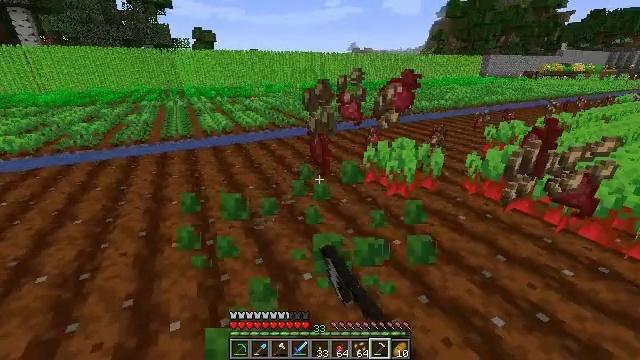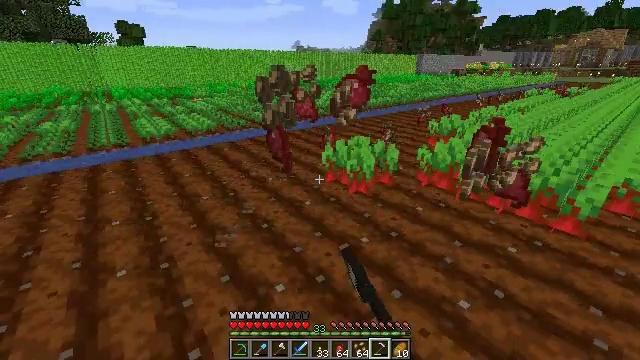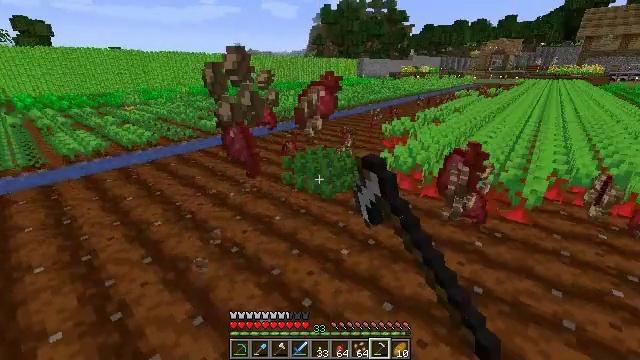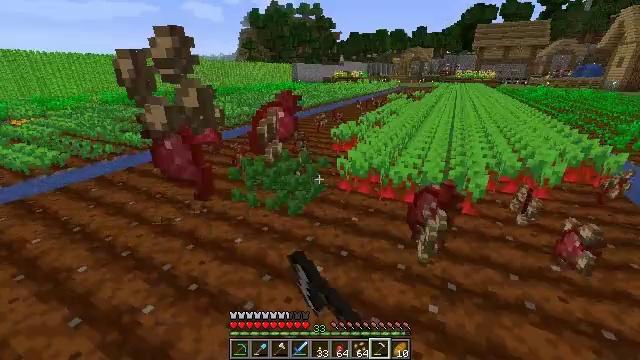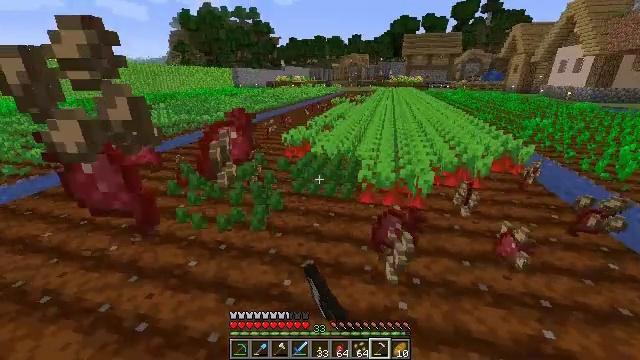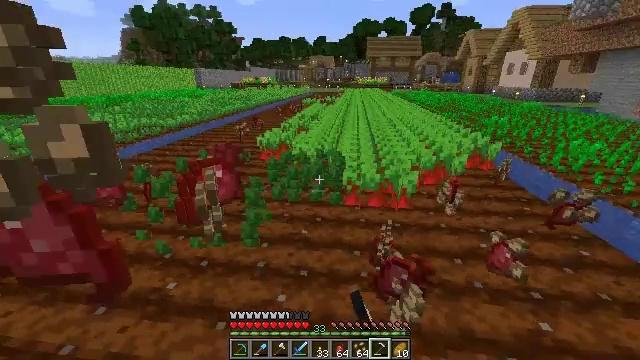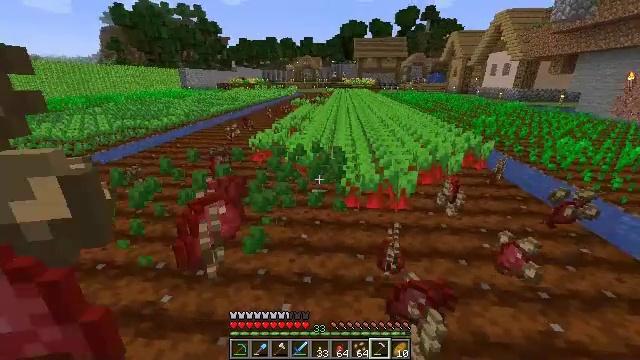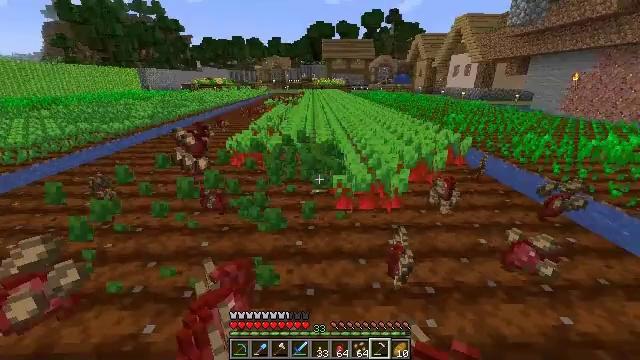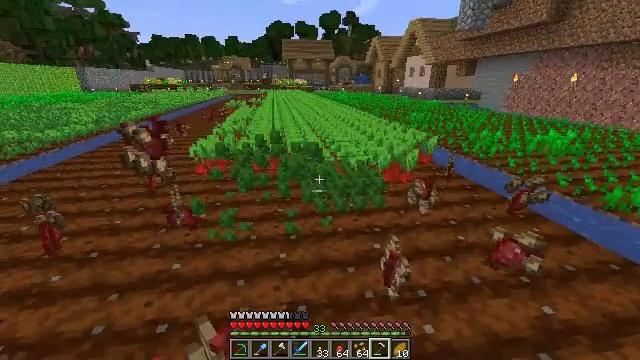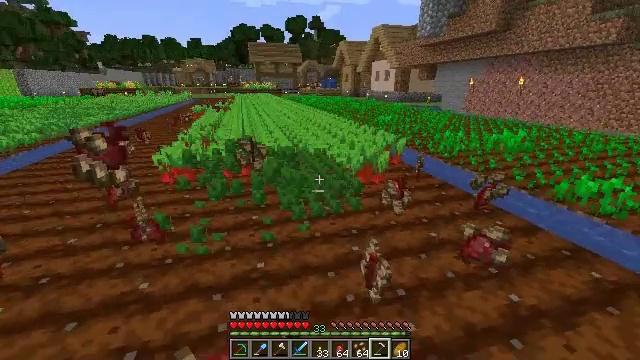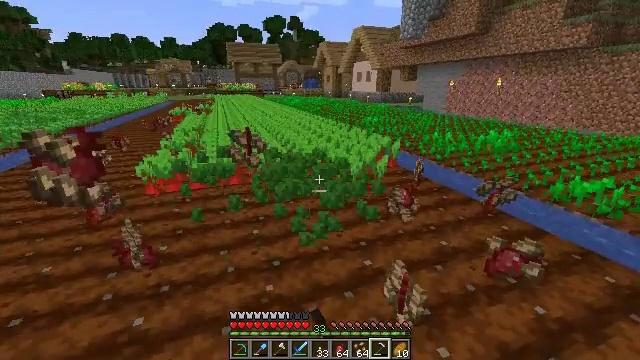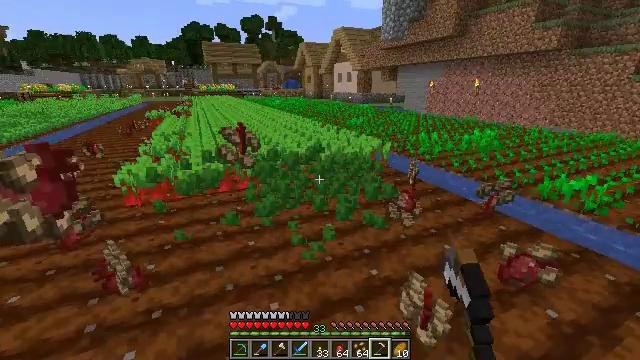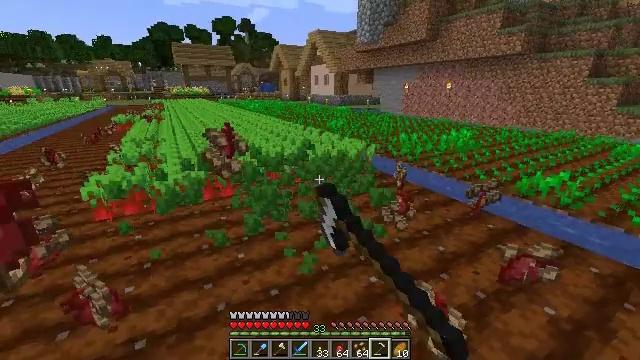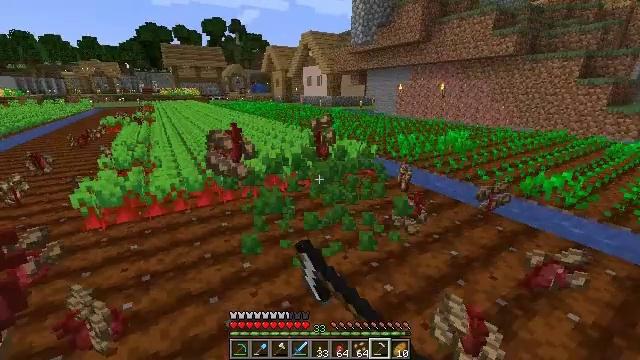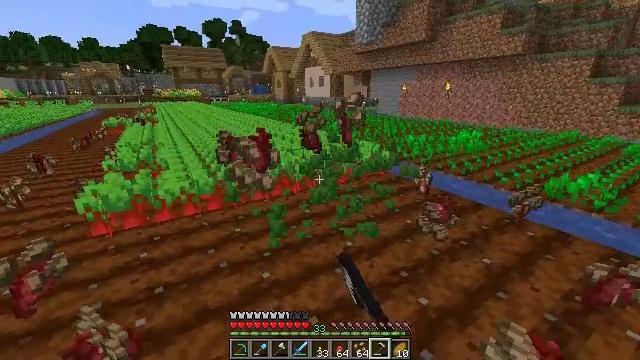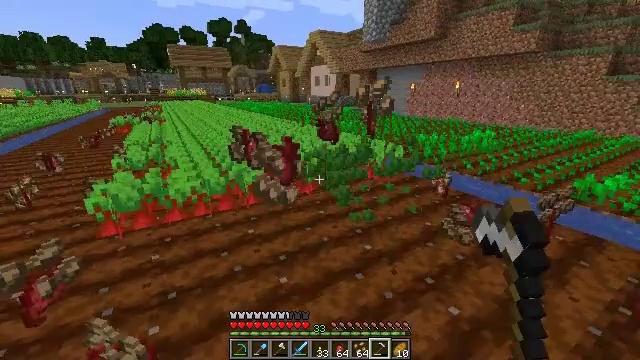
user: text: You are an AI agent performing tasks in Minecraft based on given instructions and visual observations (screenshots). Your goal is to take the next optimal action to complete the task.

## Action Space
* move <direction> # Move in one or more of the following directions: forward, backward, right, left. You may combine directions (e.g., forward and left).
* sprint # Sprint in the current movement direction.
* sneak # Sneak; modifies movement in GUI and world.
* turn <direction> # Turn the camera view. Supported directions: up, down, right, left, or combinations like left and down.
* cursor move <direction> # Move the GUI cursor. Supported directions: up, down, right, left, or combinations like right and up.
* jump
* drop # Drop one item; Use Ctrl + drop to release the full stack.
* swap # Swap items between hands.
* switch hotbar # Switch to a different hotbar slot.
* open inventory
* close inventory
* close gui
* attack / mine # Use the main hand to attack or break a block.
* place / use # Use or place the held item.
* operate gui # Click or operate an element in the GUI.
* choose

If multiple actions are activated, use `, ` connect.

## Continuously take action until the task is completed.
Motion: motion action
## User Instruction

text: Mine beetroots from the garden.
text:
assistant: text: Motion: move forward and move left, turn right, attack / mine
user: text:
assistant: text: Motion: move forward and move left, turn right, attack / mine
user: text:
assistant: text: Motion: move forward and move left, turn right, attack / mine
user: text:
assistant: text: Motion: move forward and move left, turn right, attack / mine
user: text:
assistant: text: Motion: move forward and move left, turn right, attack / mine
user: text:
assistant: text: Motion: move forward and move left, turn right, attack / mine
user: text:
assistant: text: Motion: move forward and move left, turn right, attack / mine
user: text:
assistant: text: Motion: move forward and move left, turn right, attack / mine
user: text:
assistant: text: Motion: move forward and move left, turn right, attack / mine
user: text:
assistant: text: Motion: move forward and move left, turn right, attack / mine
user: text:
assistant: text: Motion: move forward and move left, turn right, attack / mine
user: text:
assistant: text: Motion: move forward and move left, turn right, attack / mine
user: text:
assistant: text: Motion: move forward and move left, turn right, attack / mine
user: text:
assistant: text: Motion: move forward and move left, attack / mine
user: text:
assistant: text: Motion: move forward and move left, attack / mine
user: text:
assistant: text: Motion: move forward and move left, turn left, attack / mine
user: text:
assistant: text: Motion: move forward and move left, turn left, attack / mine
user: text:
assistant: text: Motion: move forward and move left, turn left, attack / mine
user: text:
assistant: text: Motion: move forward and move left, turn left, attack / mine
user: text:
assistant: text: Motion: move forward and move left, attack / mine
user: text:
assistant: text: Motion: move forward and move left, attack / mine
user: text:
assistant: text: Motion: move forward and move left, attack / mine
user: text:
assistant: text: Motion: move forward and move left, turn right, attack / mine
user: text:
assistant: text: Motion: move forward and move left, turn right, attack / mine
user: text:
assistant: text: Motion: move forward and move left, turn right, attack / mine
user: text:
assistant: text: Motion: move forward and move left, turn right, attack / mine
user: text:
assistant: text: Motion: move forward and move left, turn right, attack / mine
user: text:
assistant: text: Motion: move forward and move left, turn right, attack / mine
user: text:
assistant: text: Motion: move forward and move left, turn right, attack / mine
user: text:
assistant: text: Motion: move forward and move left, turn right, attack / mine